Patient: sex M, age 52
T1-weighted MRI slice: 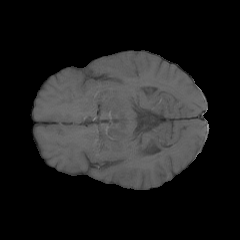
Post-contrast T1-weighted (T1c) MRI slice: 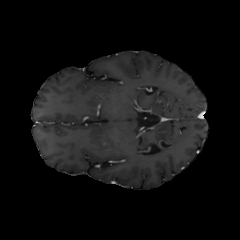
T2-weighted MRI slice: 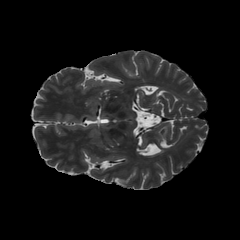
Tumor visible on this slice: no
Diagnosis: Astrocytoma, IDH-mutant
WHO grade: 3